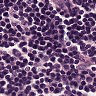
Metastatic tissue present: no